Question: I'm using:
'''
matplotlib '1.1.1rc'
ipython 0.12.1
ipython notebook --pylab inline --no-browser
'''
I generate a graph with:
'''
xticks(rotation='vertical')
plot_date(ts, percent, xdate=True)
'''
where ts is a list of datetimes spanning several days. I get:

Note the x-axis; it's only showing the time portion of the datetime. How do I get it to also show the date?
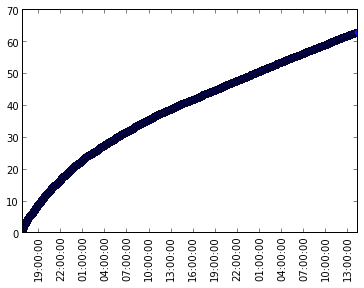
Answer: If you take a look at the <URL> for matplotlibs 'datetime' if you are following a similar idea then you can instruct the plotting tool how to format the ticks in the line:
'''
from matplotlib.dates import DateFormatter
ax.xaxis.set_major_formatter( DateFormatter('%Y-%m-%d') )
'''
Changing the string to
'''
"%Y-%m-%d %H:%M:%S"
'''
will had the time to the x ticks in their example.